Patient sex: M
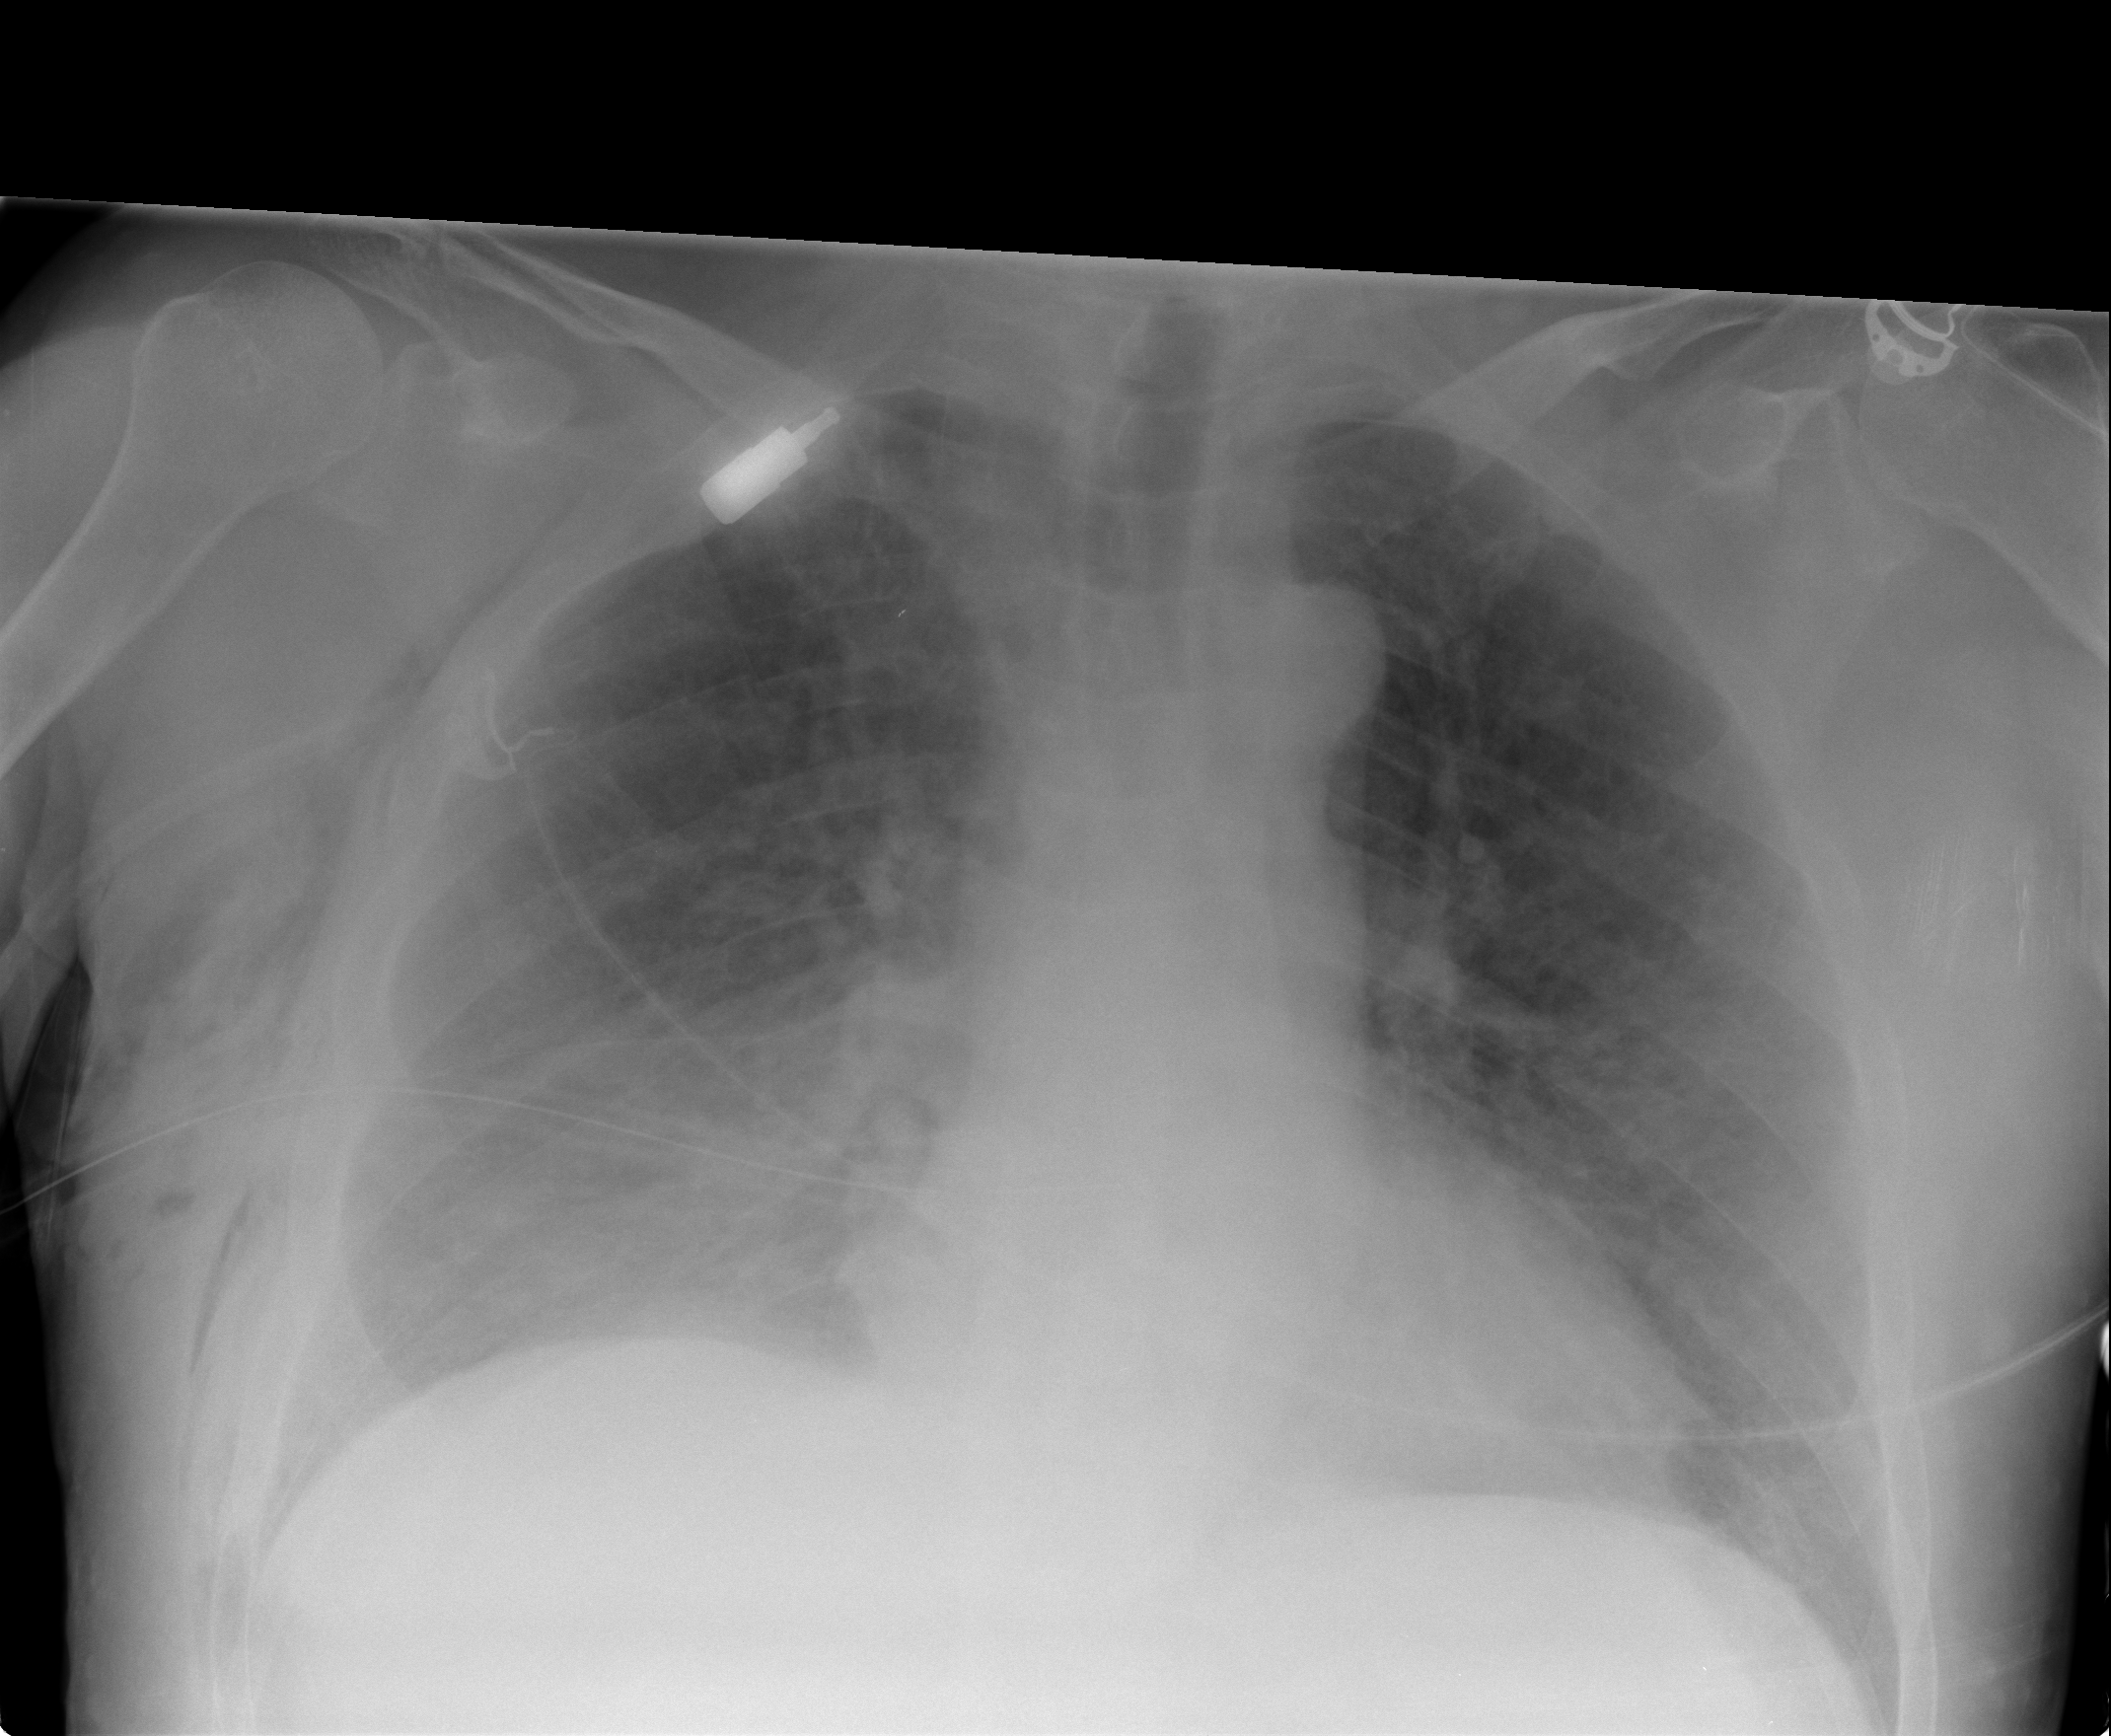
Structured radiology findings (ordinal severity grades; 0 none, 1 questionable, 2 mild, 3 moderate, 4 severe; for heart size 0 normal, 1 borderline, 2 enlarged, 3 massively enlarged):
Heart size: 0
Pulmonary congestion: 0
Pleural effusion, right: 0
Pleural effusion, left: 0
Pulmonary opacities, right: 2
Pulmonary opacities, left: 2
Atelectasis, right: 2
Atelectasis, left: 2